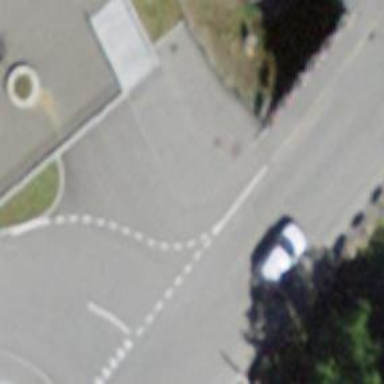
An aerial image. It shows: Kerb barrier.